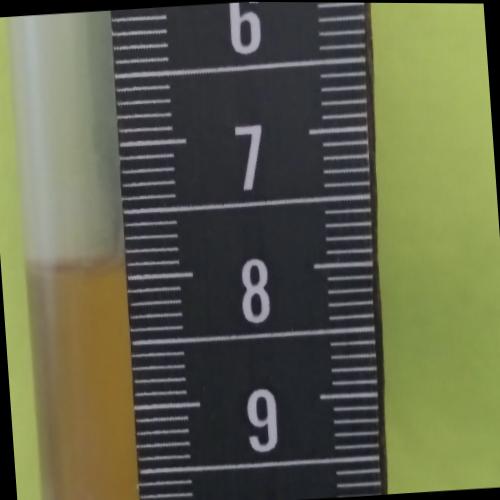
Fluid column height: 7.9 cm